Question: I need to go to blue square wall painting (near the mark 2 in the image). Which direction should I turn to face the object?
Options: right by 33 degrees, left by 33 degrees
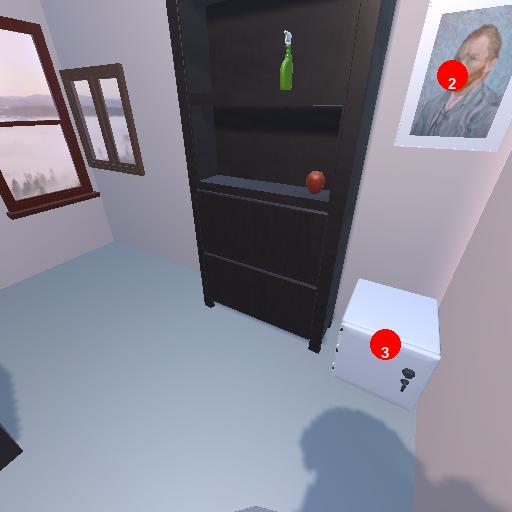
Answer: right by 33 degrees